Question: I have a fixed-width, relatively positioned, and centered #content div (shown as the outer red box, below). At the top of this div, I need to place two fixed-position header divs, one left of center and one right of center (center line shown as dashed red line).
These two header divs have dynamic width and need to be anchored on the side toward the center (shown in bold black). When they grow in size, their outer edge should extend toward the perimeter (shown with black arrows).
I thought I could achieve the effect with something like this but no luck:
'''
#leftheader { position:fixed; top:0; left:50%; margin-right:10px; }
#rightheader { position:fixed; top:0; right:50%; margin-left:10px; }
'''
Diagram:

All help greatly appreciated. Thanks!
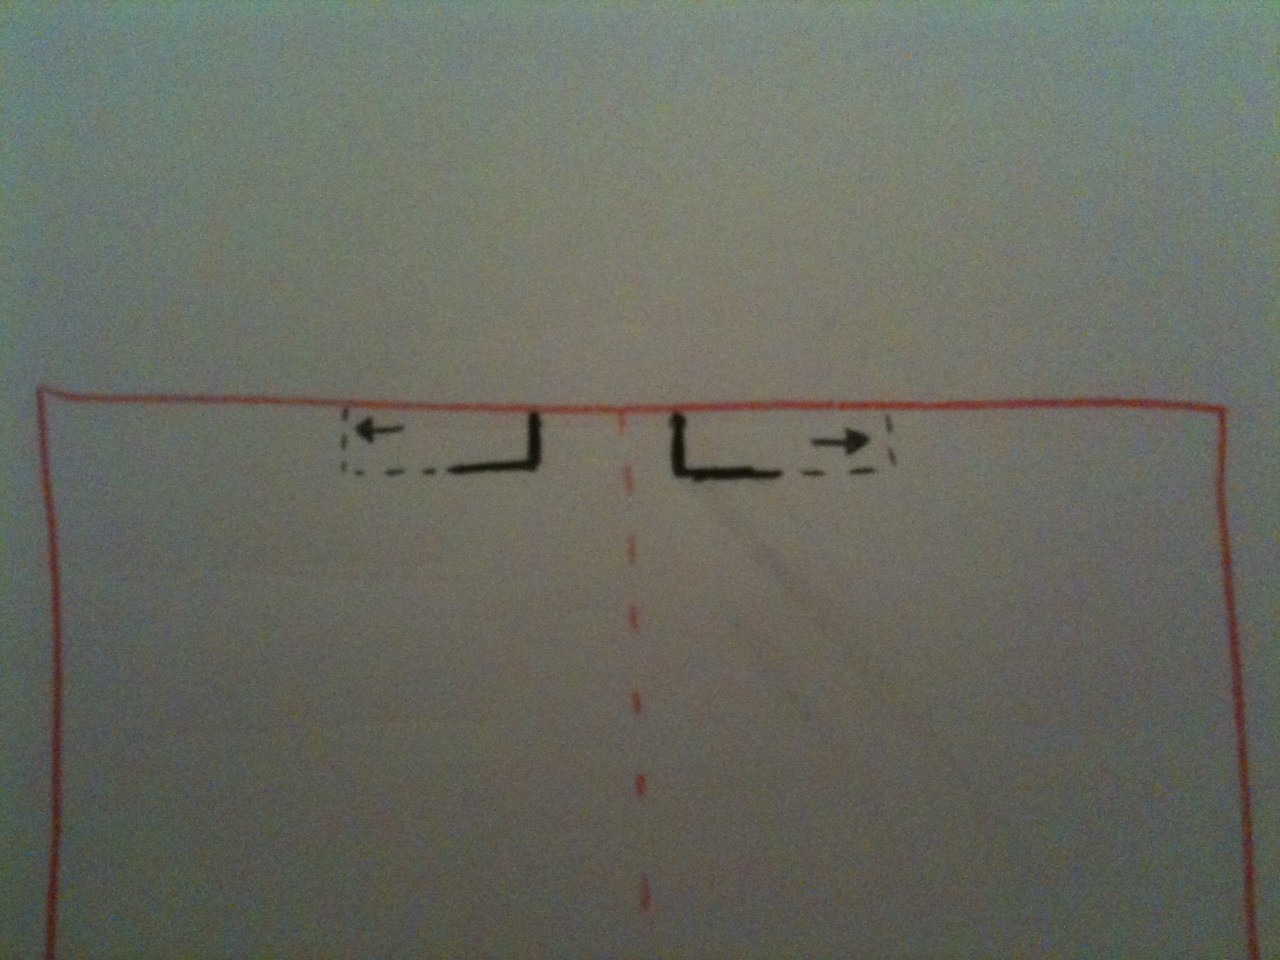
Answer: Here is <URL> I came up with. It uses 4 total containers to accomplish what you want. Just remove the background colors from 'leftHold' and 'rightHold'
'''
<div id="leftHold">
<div id="leftHeader">TEST1234</div>
</div>
<div id="rightHold">
<div id="rightHeader">TEST</div>
</div>
'''
'''
body{padding:0px;}
#leftHold{width:50%; float:left; height:40px;background:#ccc;}
#leftHeader{ float:right; margin-right:10px; background:#ffc;}
#rightHold{width:50%; float:right; height:40px;background:#ddd;}
#rightHeader{ float:left; margin-left:10px; background:#ffc;}
'''